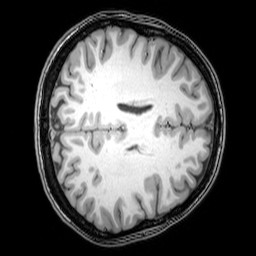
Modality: T1w
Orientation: axial
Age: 21
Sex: female
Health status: healthy
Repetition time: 0.081 s
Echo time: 0.037 s